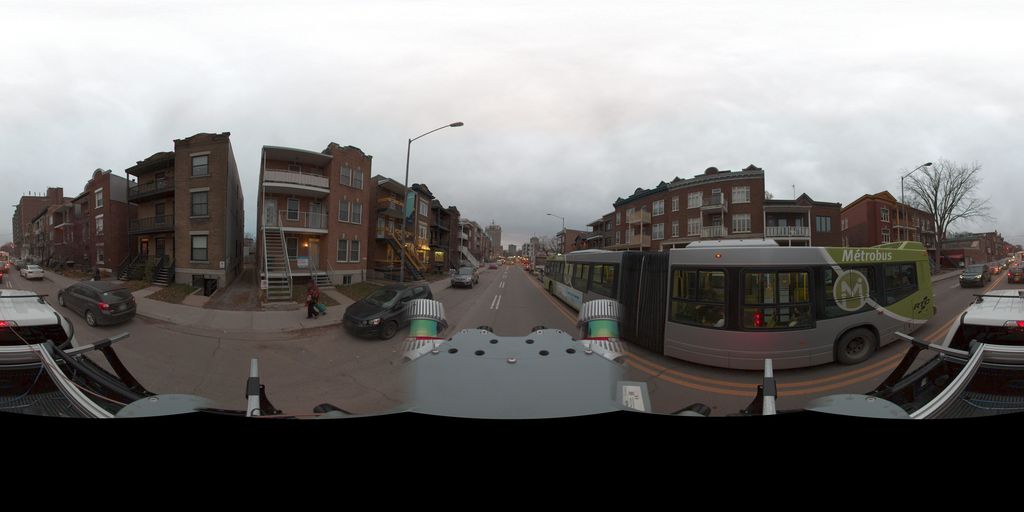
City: quebec_city